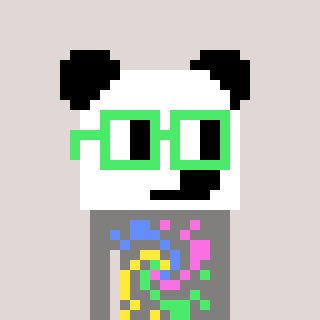
a pixel art character with square light green glasses, a panda-shaped head and a bluegrey-colored body on a warm background